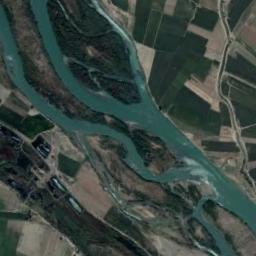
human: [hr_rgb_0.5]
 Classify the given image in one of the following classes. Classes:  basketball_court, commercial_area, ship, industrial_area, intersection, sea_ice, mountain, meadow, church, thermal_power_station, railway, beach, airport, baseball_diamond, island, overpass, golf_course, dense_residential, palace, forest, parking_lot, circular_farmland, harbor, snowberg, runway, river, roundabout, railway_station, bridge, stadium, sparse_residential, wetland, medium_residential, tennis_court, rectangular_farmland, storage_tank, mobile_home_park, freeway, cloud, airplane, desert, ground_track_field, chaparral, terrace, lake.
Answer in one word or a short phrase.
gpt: river